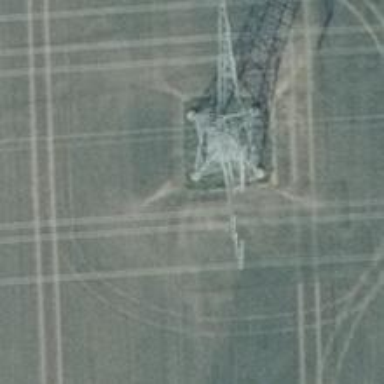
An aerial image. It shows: Power tower.